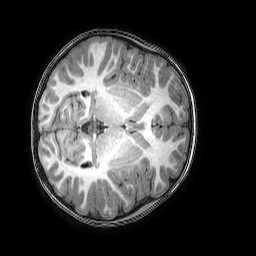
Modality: T1w
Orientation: axial
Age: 6
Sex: female
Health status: healthy